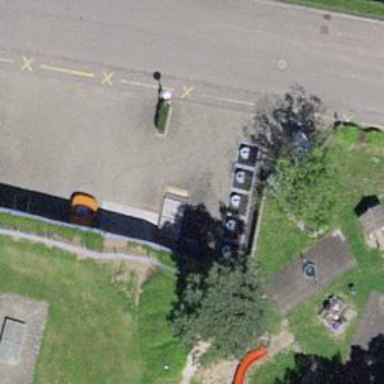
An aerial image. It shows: Recycling container for recycling.